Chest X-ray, PA view. Patient: 49 years old, sex M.
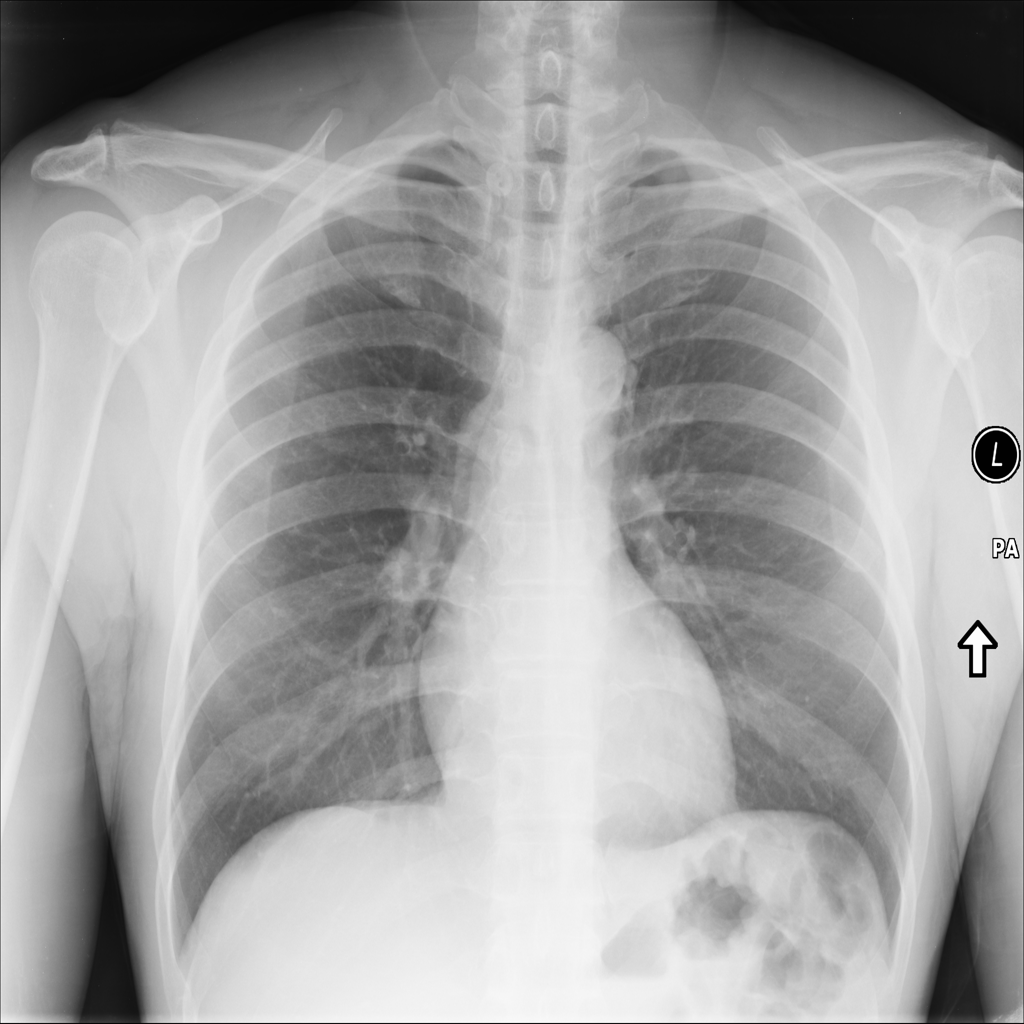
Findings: Nodule